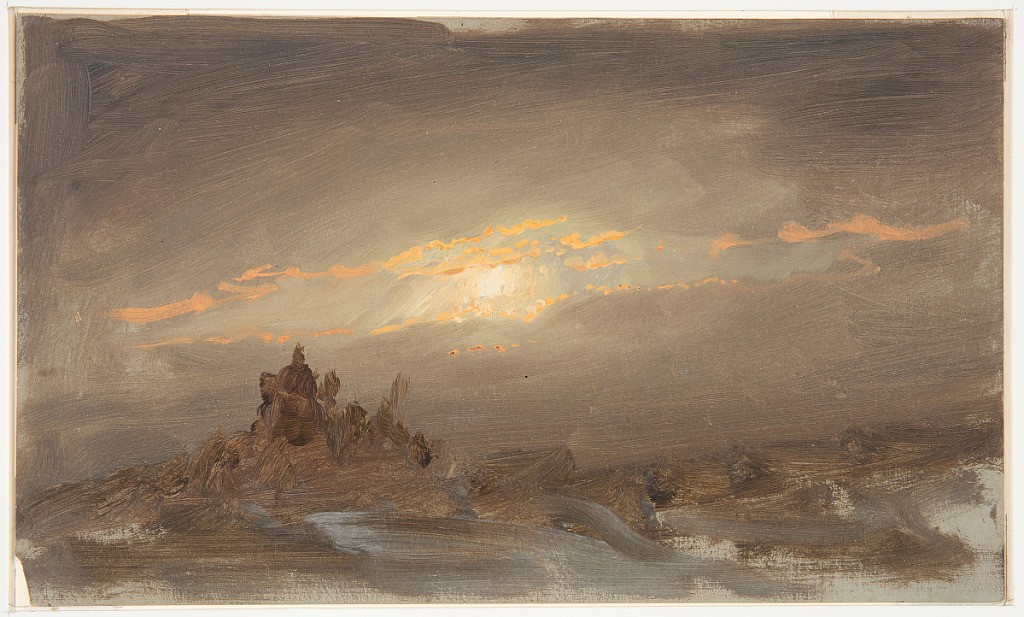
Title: Winter Afternoon at Olana, Hudson, New York
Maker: Frederic Edwin Church, American, 1826–1900
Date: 1870–75
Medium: Brush and oil on paperboard
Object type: Drawing
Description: Landscape sketch showing a view of a cloudy winter afternoon from the artist's property near Hudson, New York, known as Olana. In the foreground at left, a stand of trees is visible atop a small hill, while the ground around it is brown and ruddy. At center, the sun hazily shines through a break in an otherwise cloudy and overcast sky. It illuminates the edges of the clouds in a creamy orange hue. Terrain in the middle distance is entirely obscured.